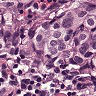
Metastatic tissue present: yes